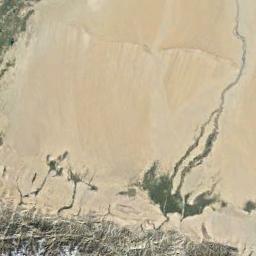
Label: desert